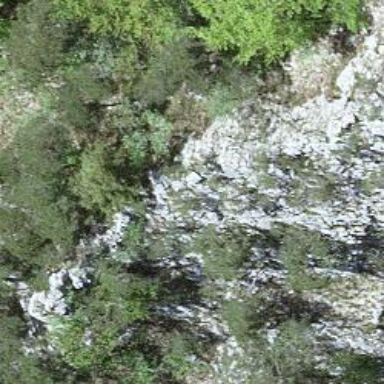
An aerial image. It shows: Natural cliff.